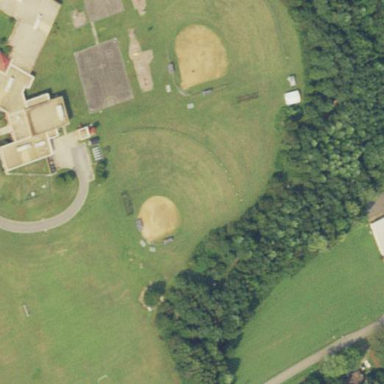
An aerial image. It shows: Baseball pitch for leisure land activities.